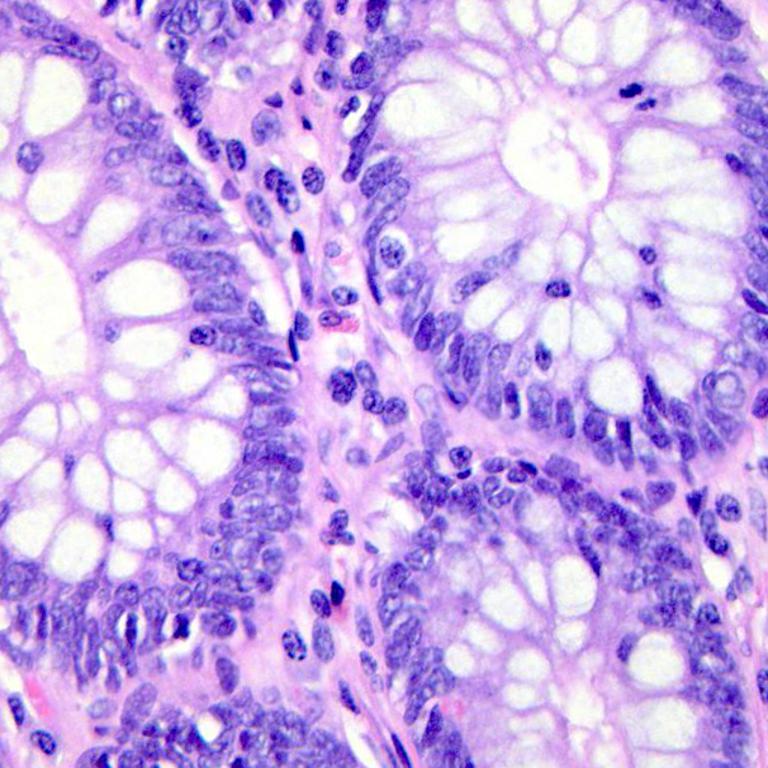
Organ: colon
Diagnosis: benign